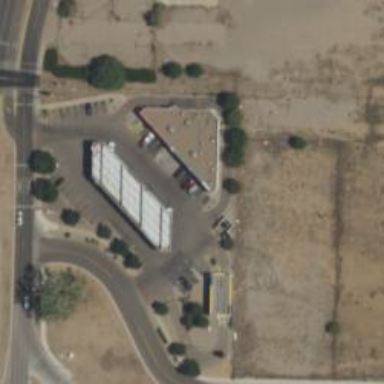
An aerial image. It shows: Convenience shop.